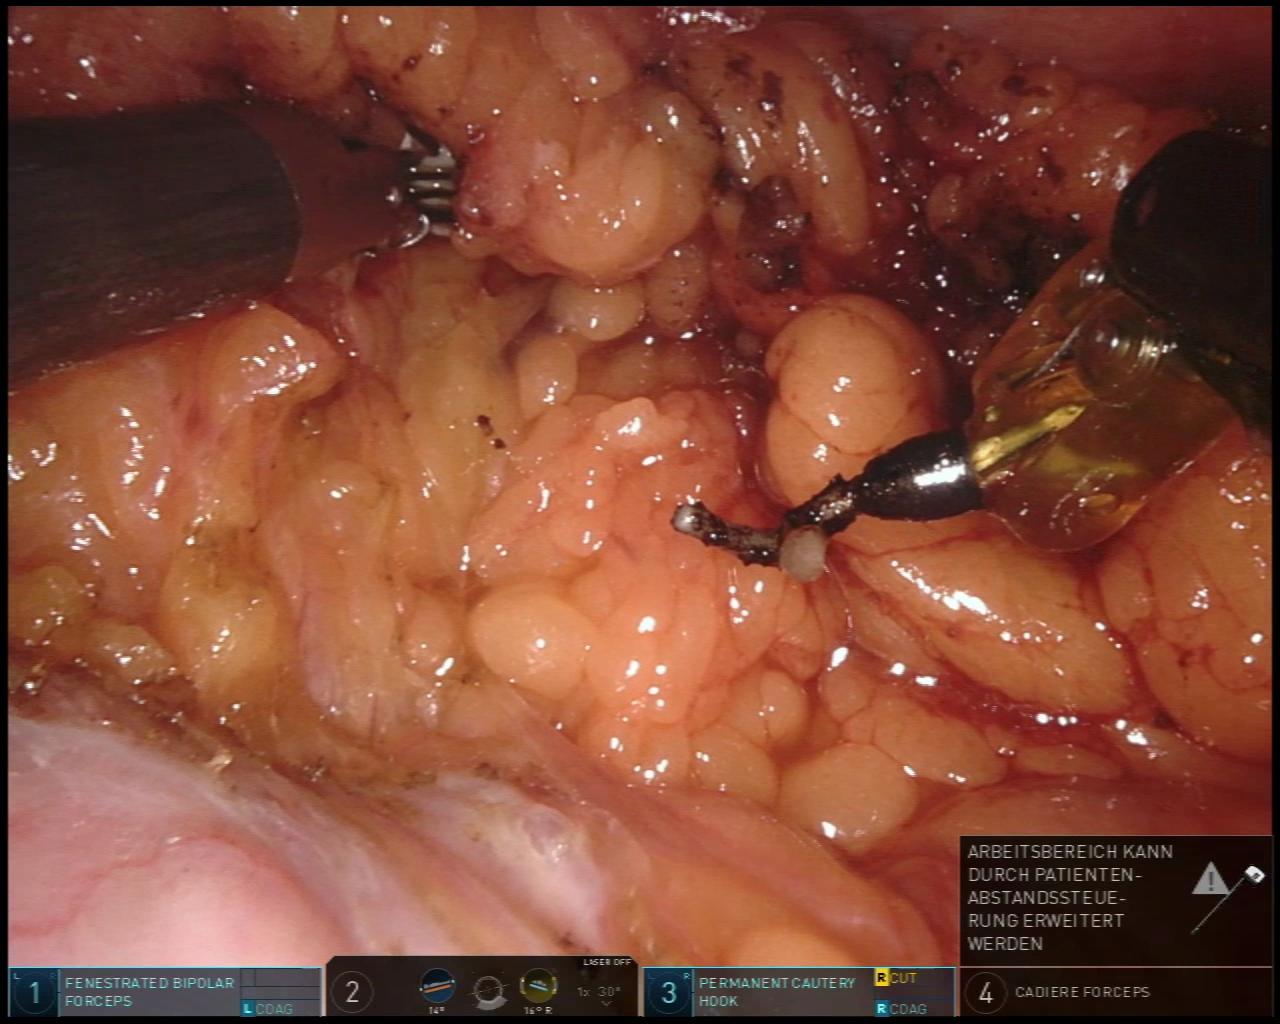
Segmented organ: colon
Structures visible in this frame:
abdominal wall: yes
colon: yes
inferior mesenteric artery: no
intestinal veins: no
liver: no
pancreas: no
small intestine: no
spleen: no
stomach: no
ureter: no
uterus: no
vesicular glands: no